Question: I am building a stacked ColumnChart from the Google Charts API, and all is well - mostly. It is stock information with a double y-axis.
, when I set the viewWindow min value to something greater than 0 to adjust the chart, the columns do not stop at the bottom vertical boundary of the chart and instead bleed into the labels.
The chart is here:
<URL>
Chrome:

The chart data is all correct.
Code:
'''
function drawVisualization() {
var data = google.visualization.arrayToDataTable([
<?= $chart_data ?>
]);
var options = {
legend: { position: 'top', textStyle: {color: '#333', fontSize: 10, fontName: 'Arial', bold: false, italic: false} },
isStacked: true,
title : 'Historical Dividend, Distributable Net Investment Income ("DNII"), And Net Asset Value ("NAV") Per Share Growth',
vAxes: {
0: {title: "DNII and Dividends Per Share", viewWindowMode: 'explicit', viewWindow: { min: 0.2, max: 1 } },
1: {title: "NAV Per Share", viewWindowMode: 'explicit', viewWindow: { min: 8, max: 24 } }
},
hAxis: {title: "As of <?= $last_day_of_last_complete_quarter ?>, <?= $last_complete_year ?>"},
series: {
0: {type: "bars", color: '#6d6d66', targetAxisIndex: 0},
1: {type: "bars", color: '#d4d4d4', targetAxisIndex: 0},
2: {type: "line", color: 'green', lineWidth: 3, targetAxisIndex: 1},
3: {type: "line", color: 'red', lineWidth: 3, targetAxisIndex: 0},
}
};
var chart = new google.visualization.ComboChart(document.getElementById('chart_div'));
chart.draw(data, options);
}
'''
Is there some CSS I could do to fix this? I couldn't figure anything out. Or am I missing something in the API? Any help is appreciated, thank you in advance.
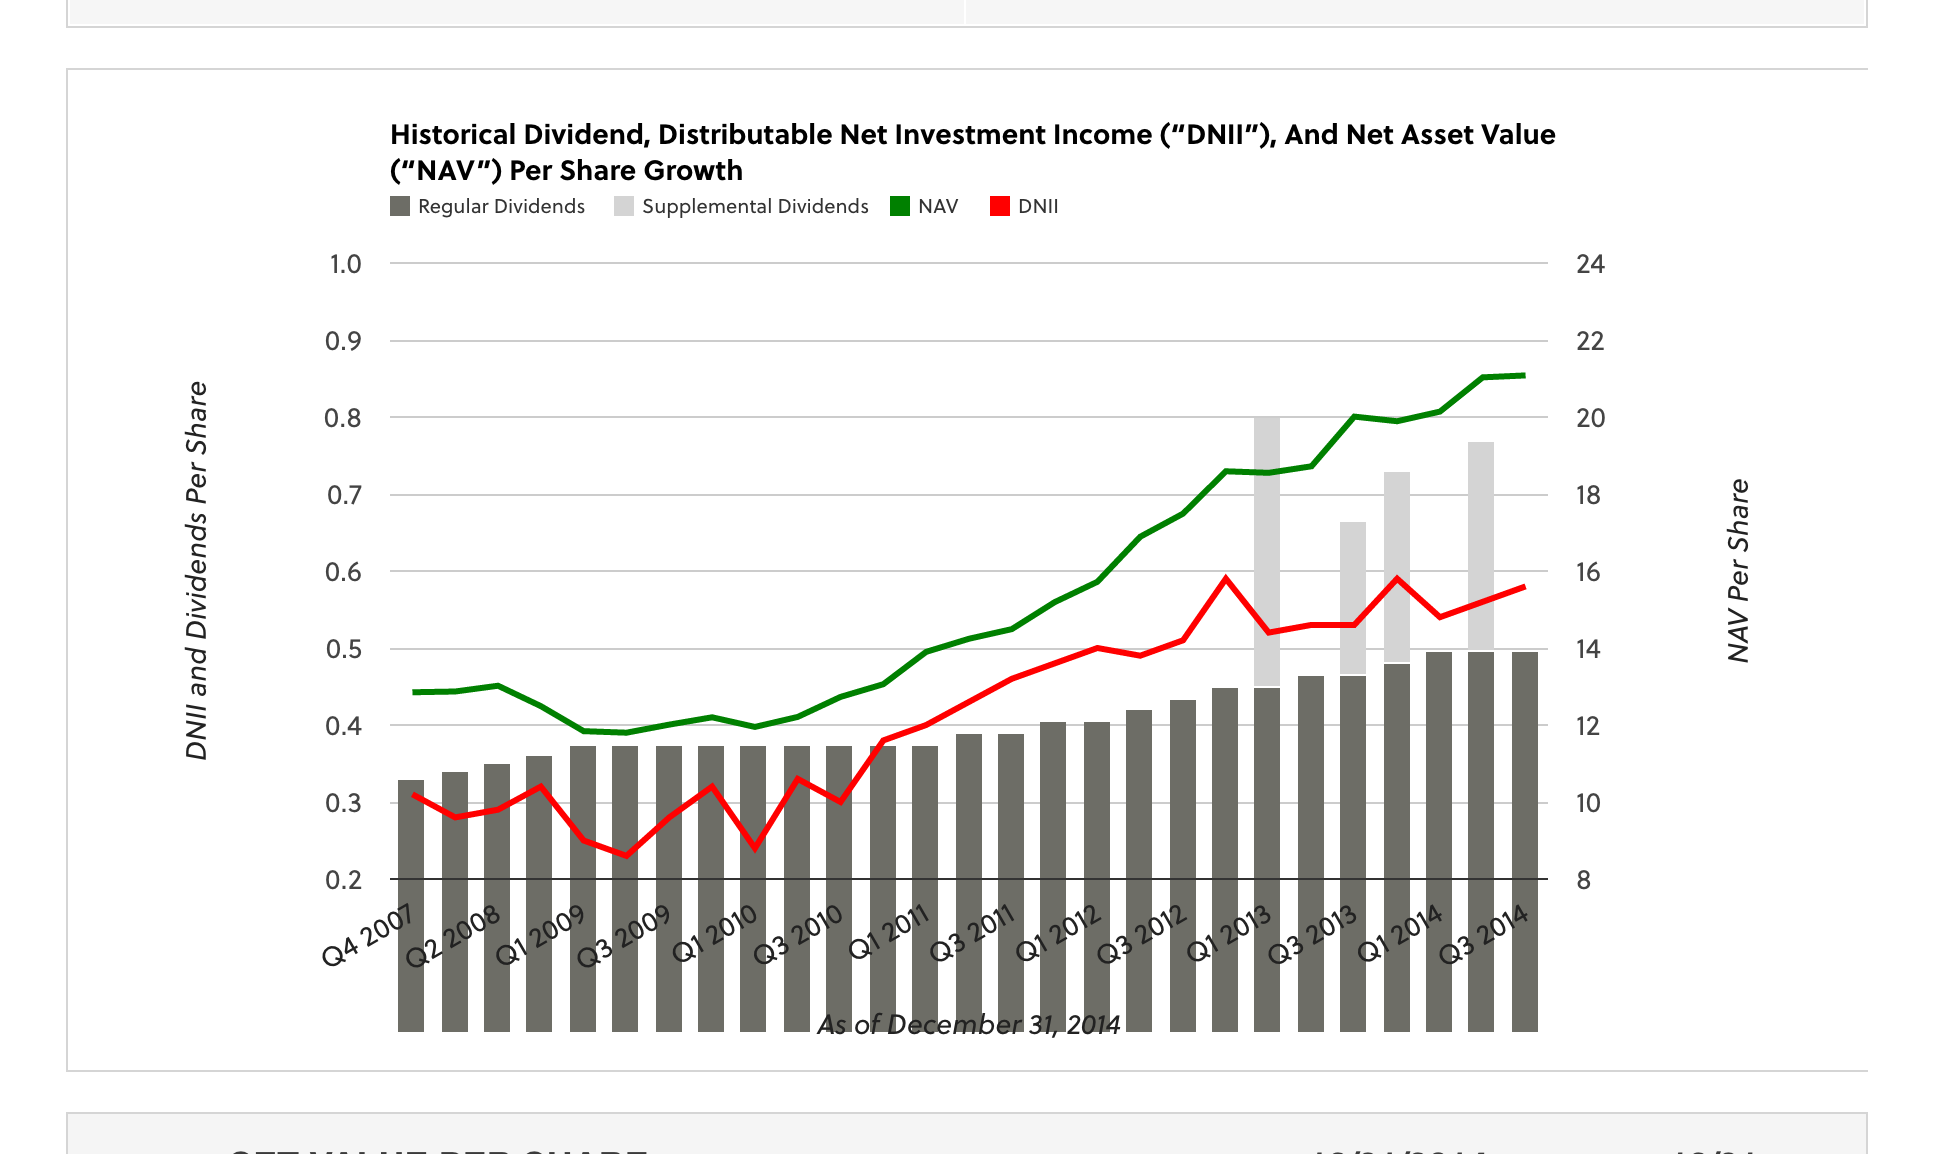
Answer: The clip-path of the svg generated by google.visualization is not applied due to the incorrect url. This is caused by base tag in head section:
'''
<base href="http://mainstcapital.sites.equisolve.com">
'''
2 possible solutions:
1.
Remove base tag
2.
Add following function found here: <URL>
But it's unlikely to work forever :)
'''
function fixGoogleCharts(){
$( 'svg', "#chart_div" ).each( function() {
$( this ).find( "g" ).each( function() {
if ($( this ).attr( 'clip-path' )){
if ( $( this ).attr( 'clip-path' ).indexOf( 'url(#') == -1) return;
$( this ).attr( 'clip-path', 'url(' + document.location + $( this ).attr( 'clip-path' ).substring( 4 ) )
}
});
$( this ).find( "rect" ).each( function() {
if($( this ).attr( 'fill' )){
if ( $( this ).attr( 'fill' ).indexOf( 'url(#') == -1) return;
$( this ).attr( 'fill', 'url(' + document.location + $( this ).attr( 'fill' ).substring( 4 ) )
}
});
}); }
'''
and bellow your
'''
chart.draw(data, options);
'''
add
'''
google.visualization.events.addListener( chart, 'ready', fixGoogleCharts() );
'''
Hope it helps